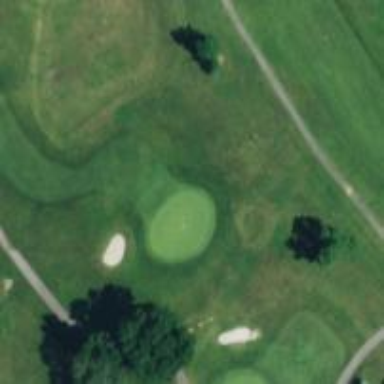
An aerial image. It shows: Golf hole.